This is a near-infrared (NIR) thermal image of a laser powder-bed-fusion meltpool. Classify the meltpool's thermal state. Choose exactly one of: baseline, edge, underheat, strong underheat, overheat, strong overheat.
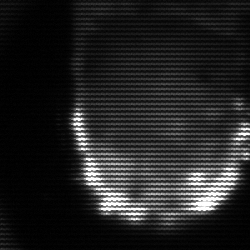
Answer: baseline